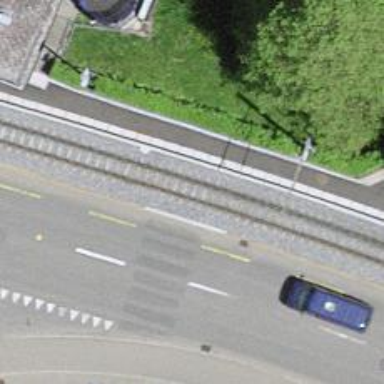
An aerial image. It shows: Railway crossing.